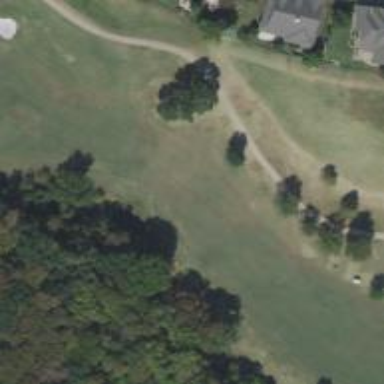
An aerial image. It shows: View of golf hole.